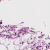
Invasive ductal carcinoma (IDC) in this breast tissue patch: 0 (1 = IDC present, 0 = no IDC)